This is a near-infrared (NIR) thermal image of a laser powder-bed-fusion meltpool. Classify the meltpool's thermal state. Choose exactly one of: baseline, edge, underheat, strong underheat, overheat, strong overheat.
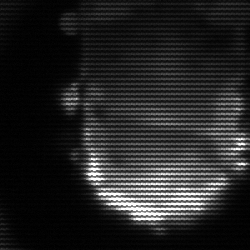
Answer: baseline